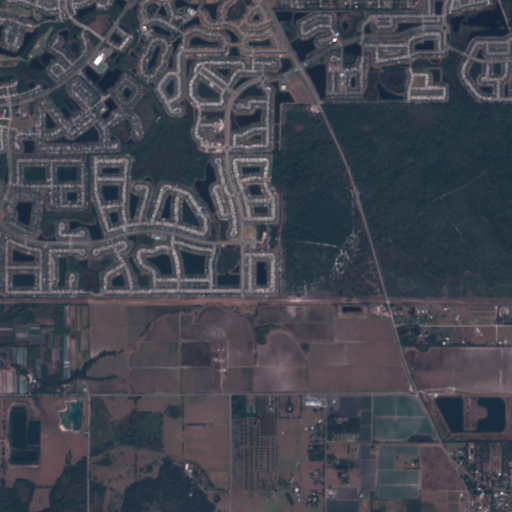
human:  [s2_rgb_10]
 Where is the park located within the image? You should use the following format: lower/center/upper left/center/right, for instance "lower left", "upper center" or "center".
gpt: The park is located in the center left of the image.
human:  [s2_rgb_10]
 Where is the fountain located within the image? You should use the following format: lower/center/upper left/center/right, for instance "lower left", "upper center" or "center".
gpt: The fountain is located in the upper left of the image.
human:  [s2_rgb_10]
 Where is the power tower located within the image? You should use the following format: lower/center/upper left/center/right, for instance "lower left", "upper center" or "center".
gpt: There is no power tower in the image.